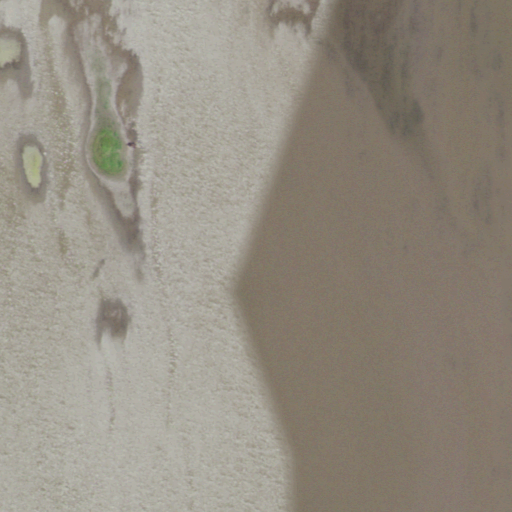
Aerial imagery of island in Iowa named Noddleman Island containing only cultivated crops